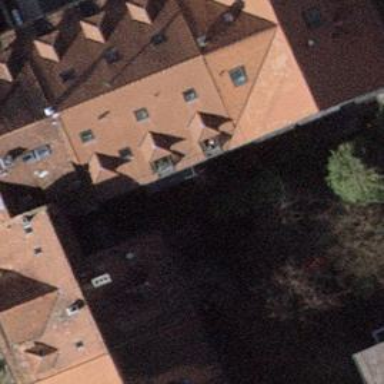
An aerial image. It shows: Image showing building with apartments.